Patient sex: F
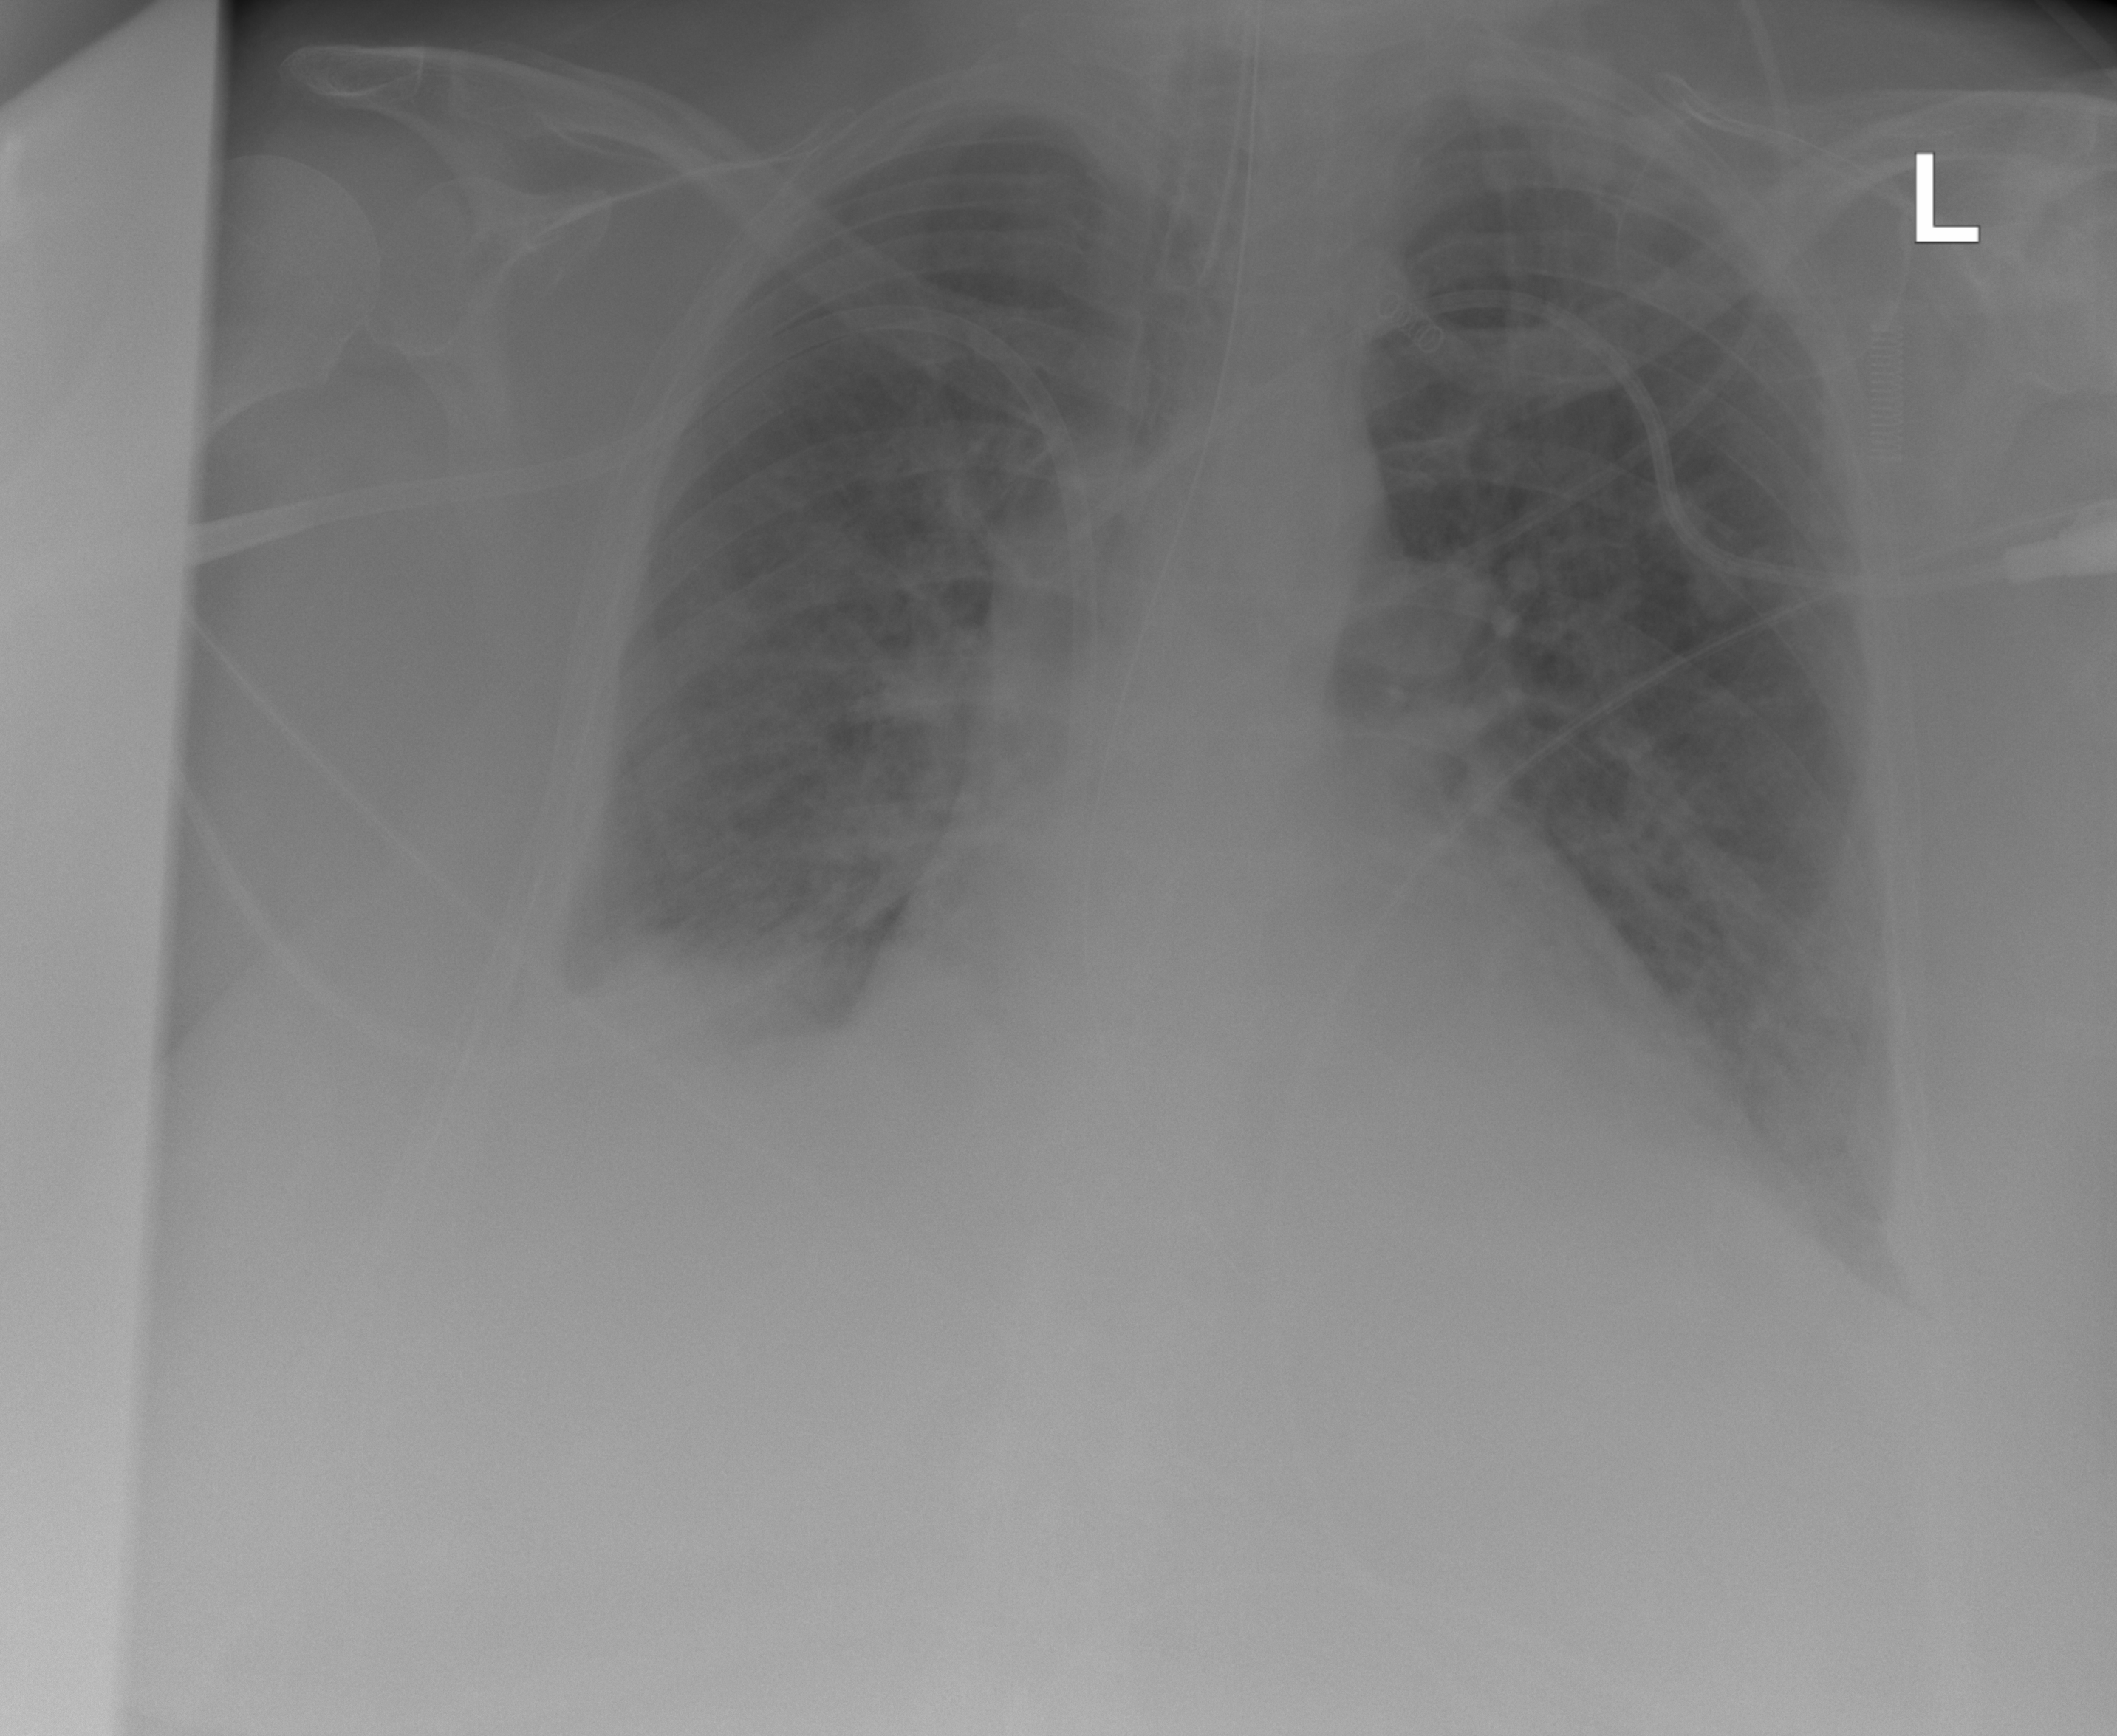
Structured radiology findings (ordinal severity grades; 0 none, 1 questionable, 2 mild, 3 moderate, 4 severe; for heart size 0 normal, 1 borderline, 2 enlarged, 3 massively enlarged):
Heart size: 2
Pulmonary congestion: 2
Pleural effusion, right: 3
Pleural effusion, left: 2
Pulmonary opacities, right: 2
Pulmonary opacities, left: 0
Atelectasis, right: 2
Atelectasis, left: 2